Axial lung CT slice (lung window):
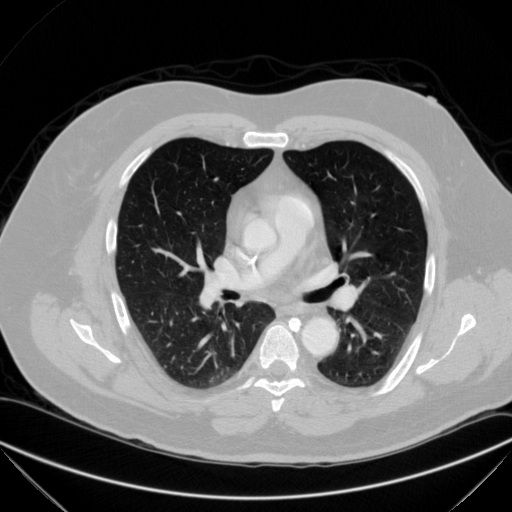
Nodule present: no